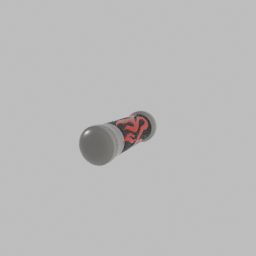
Label: mechanical